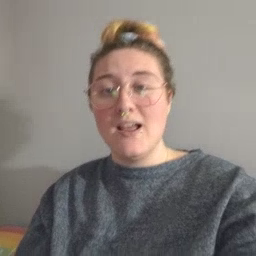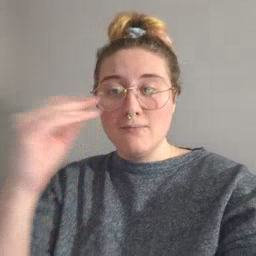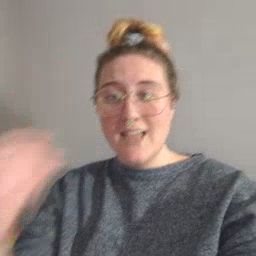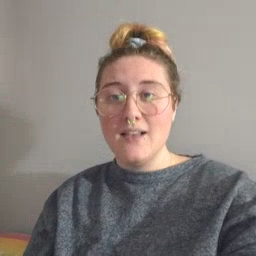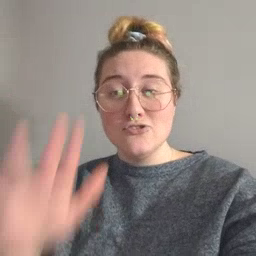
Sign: outside